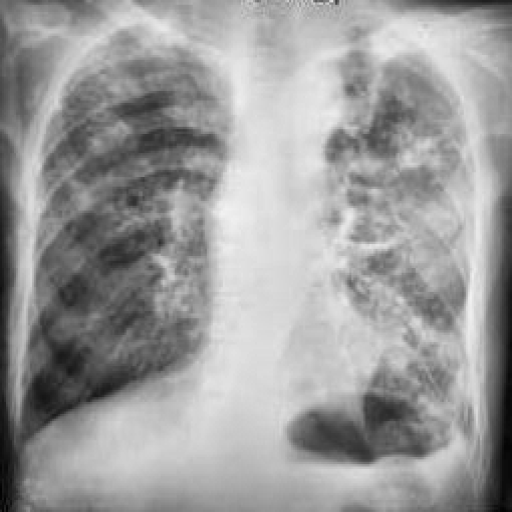
Finding: TUBERCULOSIS